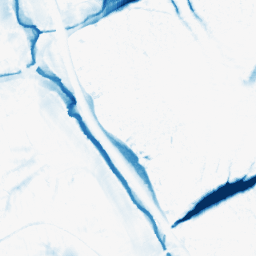
Category: morphological
Decomposition family: morphological_ellipse
Decomposition parameters: operation: closing
width: 30
height: 30
Upsampling method: bicubic_16x
Upsampling parameters: scale: 16
Upsampling scale: 16